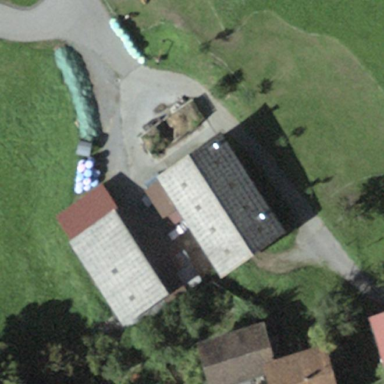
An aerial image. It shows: Gabled building.